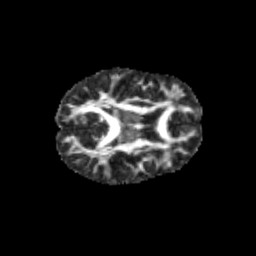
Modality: FA
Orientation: axial
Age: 11
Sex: female
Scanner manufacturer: siemens
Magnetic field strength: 3 T
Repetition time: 3.8 s
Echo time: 0.07 s